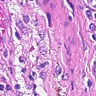
Metastatic tissue present: no